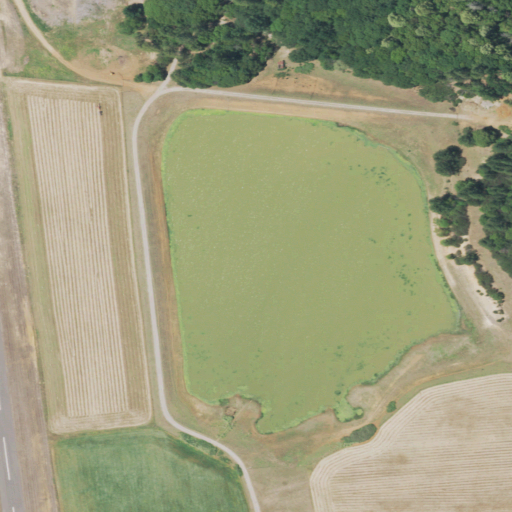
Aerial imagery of mountain in California named Howell Mountain containing grassland, open water, shrub, evergreen forest, and mixed forest